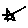
Label: star